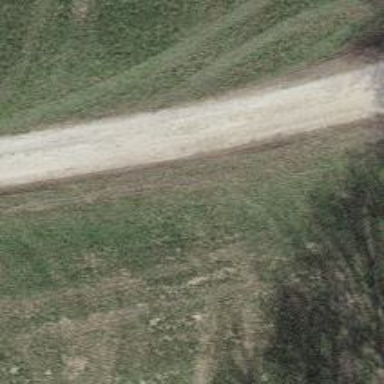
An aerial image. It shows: Gravel track with grade1.